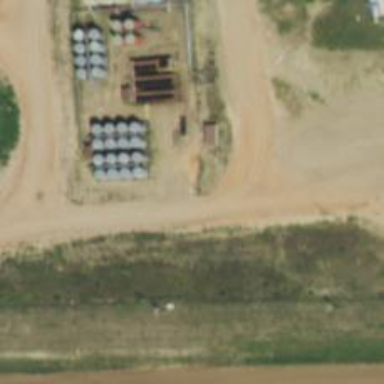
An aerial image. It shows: Storage tank that is man-made.